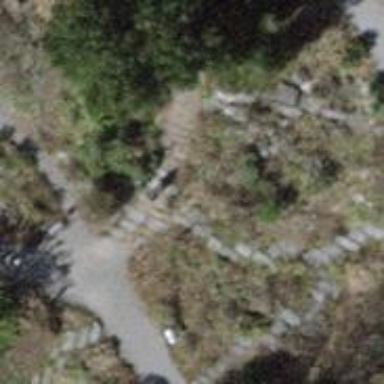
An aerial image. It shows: Steps on sett surface road.